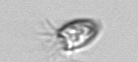
Label: Balanion